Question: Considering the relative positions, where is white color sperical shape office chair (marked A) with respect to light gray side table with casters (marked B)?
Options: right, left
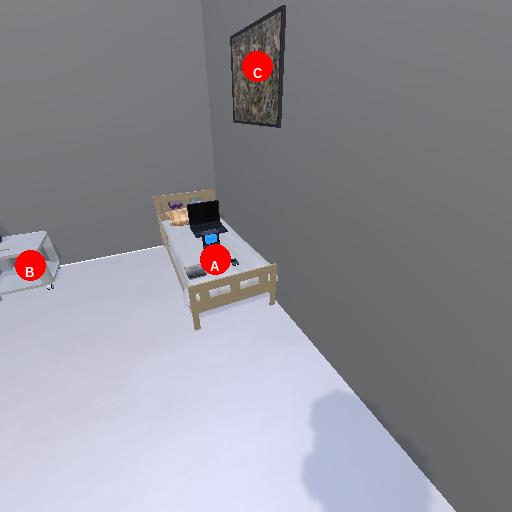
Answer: right